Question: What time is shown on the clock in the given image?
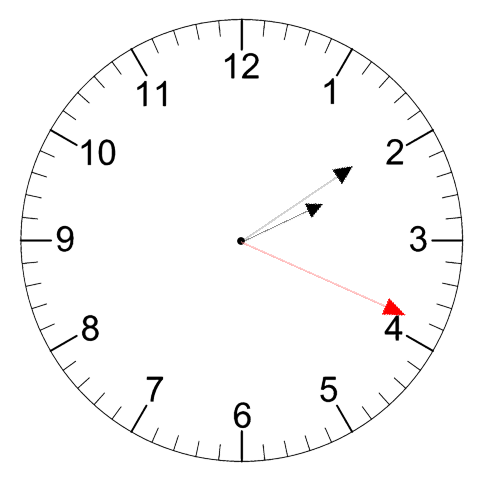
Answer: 02:09:19